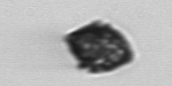
Label: Kryptoperidinium_triquetrum